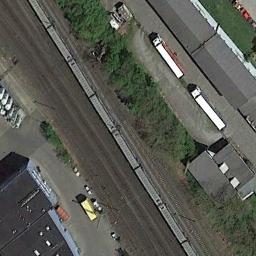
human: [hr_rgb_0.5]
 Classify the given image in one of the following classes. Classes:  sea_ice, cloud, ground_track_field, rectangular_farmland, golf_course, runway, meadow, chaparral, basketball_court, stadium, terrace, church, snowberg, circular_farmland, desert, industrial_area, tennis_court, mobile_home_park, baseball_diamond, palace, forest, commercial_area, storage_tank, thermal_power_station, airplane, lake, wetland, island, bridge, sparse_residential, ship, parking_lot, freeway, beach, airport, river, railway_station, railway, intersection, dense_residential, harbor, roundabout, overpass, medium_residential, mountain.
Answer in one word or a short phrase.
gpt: railway